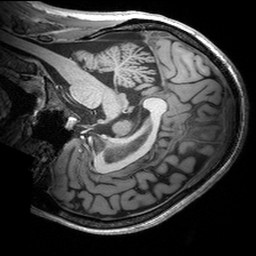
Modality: T1w
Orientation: sagittal
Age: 30
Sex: female
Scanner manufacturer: siemens
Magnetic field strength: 3 T
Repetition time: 2.53 s
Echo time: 0.00299 s